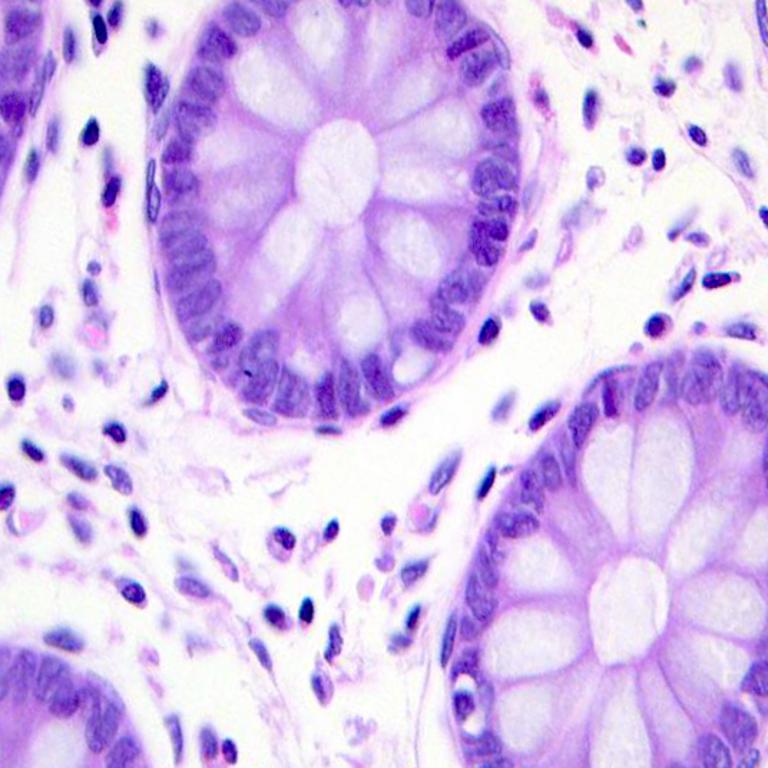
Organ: colon
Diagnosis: benign